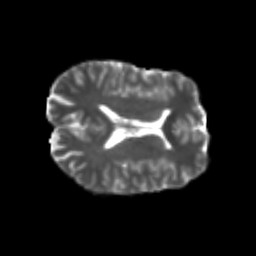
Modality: T2w
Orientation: axial
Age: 24
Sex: male
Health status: healthy
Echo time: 0.074 s